Question: I have created a custom cell with a specific list of properties, including UITabBar. This cell has its specific Class called 'RecomandationCell', where I have declared these properties.
I use this custom cell to created multiple cells with different objects, also I want to know when I click an item of this tab bar in a specific row call its method that comes from Delegation of '<UITabBarControllerDelegate>' which is
'''
- (void)tabBar:(UITabBar *)tabBar didSelectItem:(UITabBarItem *)item
{
if (item.tag==0)
{
NSLog(@"Likes Clicked");
}
if (item.tag==1)
{
NSLog(@"Comments Clicked");
}
if (item.tag==2)
{
NSLog(@"Shares Clicked");
}
if (item.tag==3)
{
NSLog(@"Add Clicked");
}
if (item.tag==4)
{
NSLog(@"Ratings Clicked");
}
}
'''
The problem is that this method won't be fired because I don't know where to delegate it, and even If I delegate it I don't know which tab bar at a specific index was clicked.

RecomandationCell.h
'''
#import <UIKit/UIKit.h>
@interface RecomandationCell : UITableViewCell <UITabBarControllerDelegate>
@property (weak, nonatomic) IBOutlet UIImageView *wineImage;
@property (weak, nonatomic) IBOutlet UITextView *wineName;
@property (weak, nonatomic) IBOutlet UILabel *wineYear;
@property (weak, nonatomic) IBOutlet UITabBar *socialTabBar;
@end
'''
RecomandationCell.m
'''
#import "RecomandationCell.h"
@implementation RecomandationCell
@synthesize socialTabBar;
- (id)initWithStyle:(UITableViewCellStyle)style reuseIdentifier:(NSString *)reuseIdentifier
{
self = [super initWithStyle:style reuseIdentifier:reuseIdentifier];
if (self) {
// Initialization code
}
return self;
}
- (void)setSelected:(BOOL)selected animated:(BOOL)animated
{
[super setSelected:selected animated:animated];
// Configure the view for the selected state
}
- (void)tabBar:(UITabBar *)tabBar didSelectItem:(UITabBarItem *)item
{
if (item.tag==0)
{
NSLog(@"Likes Clicked");
}
if (item.tag==1)
{
NSLog(@"Comments Clicked");
}
if (item.tag==2)
{
NSLog(@"Shares Clicked");
}
if (item.tag==3)
{
NSLog(@"Add Clicked");
}
if (item.tag==4)
{
NSLog(@"Ratings Clicked");
}
}
@end
'''
RecomandationViewController.h
'''
#import <UIKit/UIKit.h>
#import "RecomandationCell.h"
@interface RecomandationViewController : UIViewController <UITableViewDataSource,UITableViewDataSource,RecommandationCellDelegate>
@property (weak, nonatomic) IBOutlet UISegmentedControl *segmentView;
@property (weak, nonatomic) IBOutlet UITableView *winesTable;
@end
'''
RecomandationViewController.m
'''
#import "RecomandationViewController.h"
#import "RecomandationCell.h"
@interface RecomandationViewController ()
@end
@implementation RecomandationViewController
{
NSMutableArray *rowArray;
//Titles for wine properties
NSMutableArray *wineNames;
NSMutableArray *wineProductors;
NSMutableArray *winePlaces;
NSMutableArray *wineYears;
NSMutableArray *wineRatings;
//Badges for Tab Bar items
NSMutableArray *nrOfRatings;
NSMutableArray *nrOfLikes;
NSMutableArray *nrOfComments;
NSMutableArray *nrOfShares;
NSMutableArray *addToWishLists;
}
@synthesize winesTable,segmentView;
- (id)initWithNibName:(NSString *)nibNameOrNil bundle:(NSBundle *)nibBundleOrNil
{
self = [super initWithNibName:nibNameOrNil bundle:nibBundleOrNil];
if (self) {
// Custom initialization
}
return self;
}
- (void)viewDidLoad
{
[super viewDidLoad];
rowArray = [[NSMutableArray alloc]initWithObjects:@"picture1.jpg",@"picture2.jpg",@"picture3.jpg",@"image4.jpeg",@"image5.jpeg",@"image6.jpeg", nil];
// Do any additional setup after loading the view.
}
- (void)didReceiveMemoryWarning
{
[super didReceiveMemoryWarning];
// Dispose of any resources that can be recreated.
}
- (NSInteger)numberOfSectionsInTableView:(UITableView *)tableView
{
// Return the number of sections.
return 1;
}
- (NSInteger)tableView:(UITableView *)tableView numberOfRowsInSection:(NSInteger)section
{
// Return the number of rows in the section.
// return rowArray.count;
return 6;
}
- (UITableViewCell *)tableView:(UITableView *)tableView cellForRowAtIndexPath:(NSIndexPath *)indexPath
{
static NSString *CellIdentifier = @"mainCell";
RecomandationCell *cell = [self.winesTable dequeueReusableCellWithIdentifier:CellIdentifier forIndexPath:indexPath];
cell.delegate = self;
cell.wineImage.contentMode = UIViewContentModeScaleAspectFill;
cell.wineImage.image = [UIImage imageNamed:[rowArray objectAtIndex:indexPath.row]];
[[cell.socialTabBar.items objectAtIndex:0]setBadgeValue:@"2"];
[[cell.socialTabBar.items objectAtIndex:1]setBadgeValue:@"3"];
[[cell.socialTabBar.items objectAtIndex:2]setBadgeValue:@"4"];
[[cell.socialTabBar.items objectAtIndex:4]setBadgeValue:@"19"];
cell.wineYear.text = @"2014";
cell.wineName.text = @"Alex
Mandi
Tirana
OK";
return cell;
}
@end
'''
Any suggestions or if you need more information don't hesitate to comment
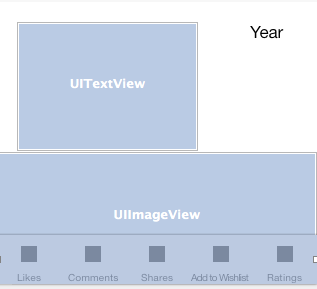
Answer: oky u can do like this
in 'CustomCell.h'
'''
@interface CustomTabedCell : UITableViewCell<UITabBarDelegate>//confirms to delegate
'''
in 'CustomCell.m' file
'''
#import "CustomTabedCell.h"
@implementation CustomTabedCell
- (id)initWithStyle:(UITableViewCellStyle)style reuseIdentifier:(NSString *)reuseIdentifier
{
self = [super initWithStyle:style reuseIdentifier:reuseIdentifier];
if (self) {
// Initialization code
UITabBarItem *firstItem = [[UITabBarItem alloc]initWithTitle:@"1" image:nil tag:10];//you can specify image hear i put nil
UITabBarItem *secondItem = [[UITabBarItem alloc]initWithTitle:@"2" image:nil tag:11]; // ... give tag number
UITabBar *tabBar = [[UITabBar alloc]initWithFrame:CGRectMake(0, 0, 320, 70)]; //leave this if u are added in xib
tabBar.delegate = self; //delegate to custom cell itself
tabBar.tag = 100;//leave
tabBar.items = [NSArray arrayWithObjects:firstItem,secondItem, nil];//add to tab bar
[self.contentView addSubview:tabBar];
}
return self;
}
//in custom cell u are getting the delegate call's
- (void)tabBar:(UITabBar *)tabBar didSelectItem:(UITabBarItem *)item
{
if (item.tag==10) //compare using tages as u added to tabed bar
{
NSLog(@"Likes Clicked");
}
if (item.tag==11)
{
NSLog(@"Comments Clicked");
}
if (item.tag==12)
{
NSLog(@"Shares Clicked");
}
if (item.tag==13)
{
NSLog(@"Add Clicked");
}
if (item.tag==14)
{
NSLog(@"Ratings Clicked");
}
}
'''
after this u can call custom delegate method to controller for further processing